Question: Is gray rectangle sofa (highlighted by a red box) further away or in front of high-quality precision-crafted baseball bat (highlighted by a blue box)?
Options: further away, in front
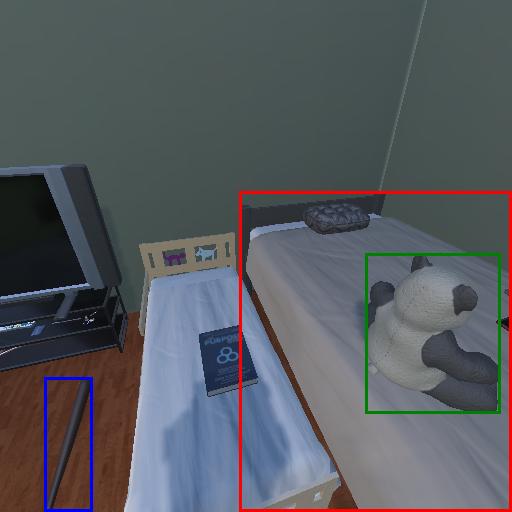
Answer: further away